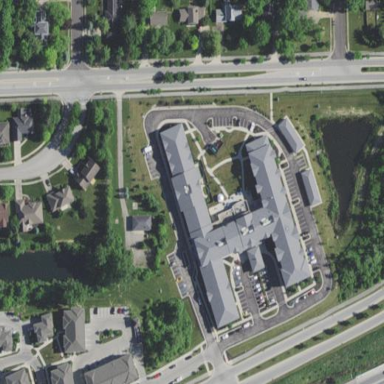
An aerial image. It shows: Nursing home building.